Aerial crown-view tile of a tropical tree (Barro Colorado Island, Panama), acquired 20250616:
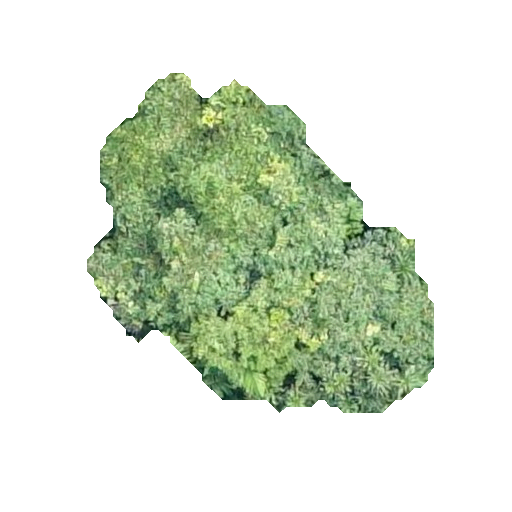
Species: Protium tenuifolium
GBIF accepted scientific name: Protium tenuifolium
Crown area: 114.448 m²